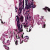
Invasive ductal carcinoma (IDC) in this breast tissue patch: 0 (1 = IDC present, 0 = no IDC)